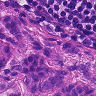
Metastatic tissue present: yes